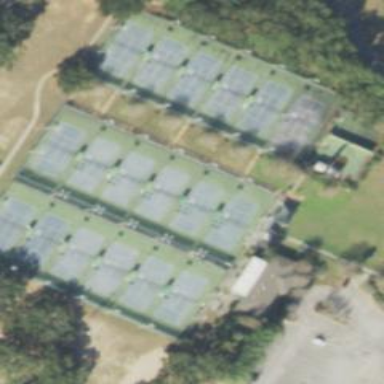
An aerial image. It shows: Tennis court in leisure pitch.